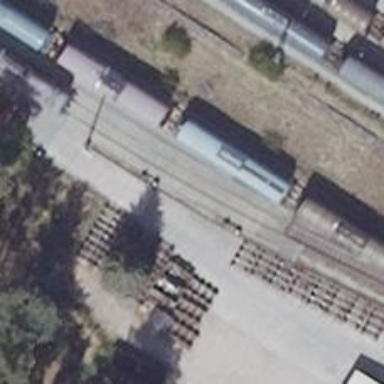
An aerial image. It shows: Railway yard.